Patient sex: F
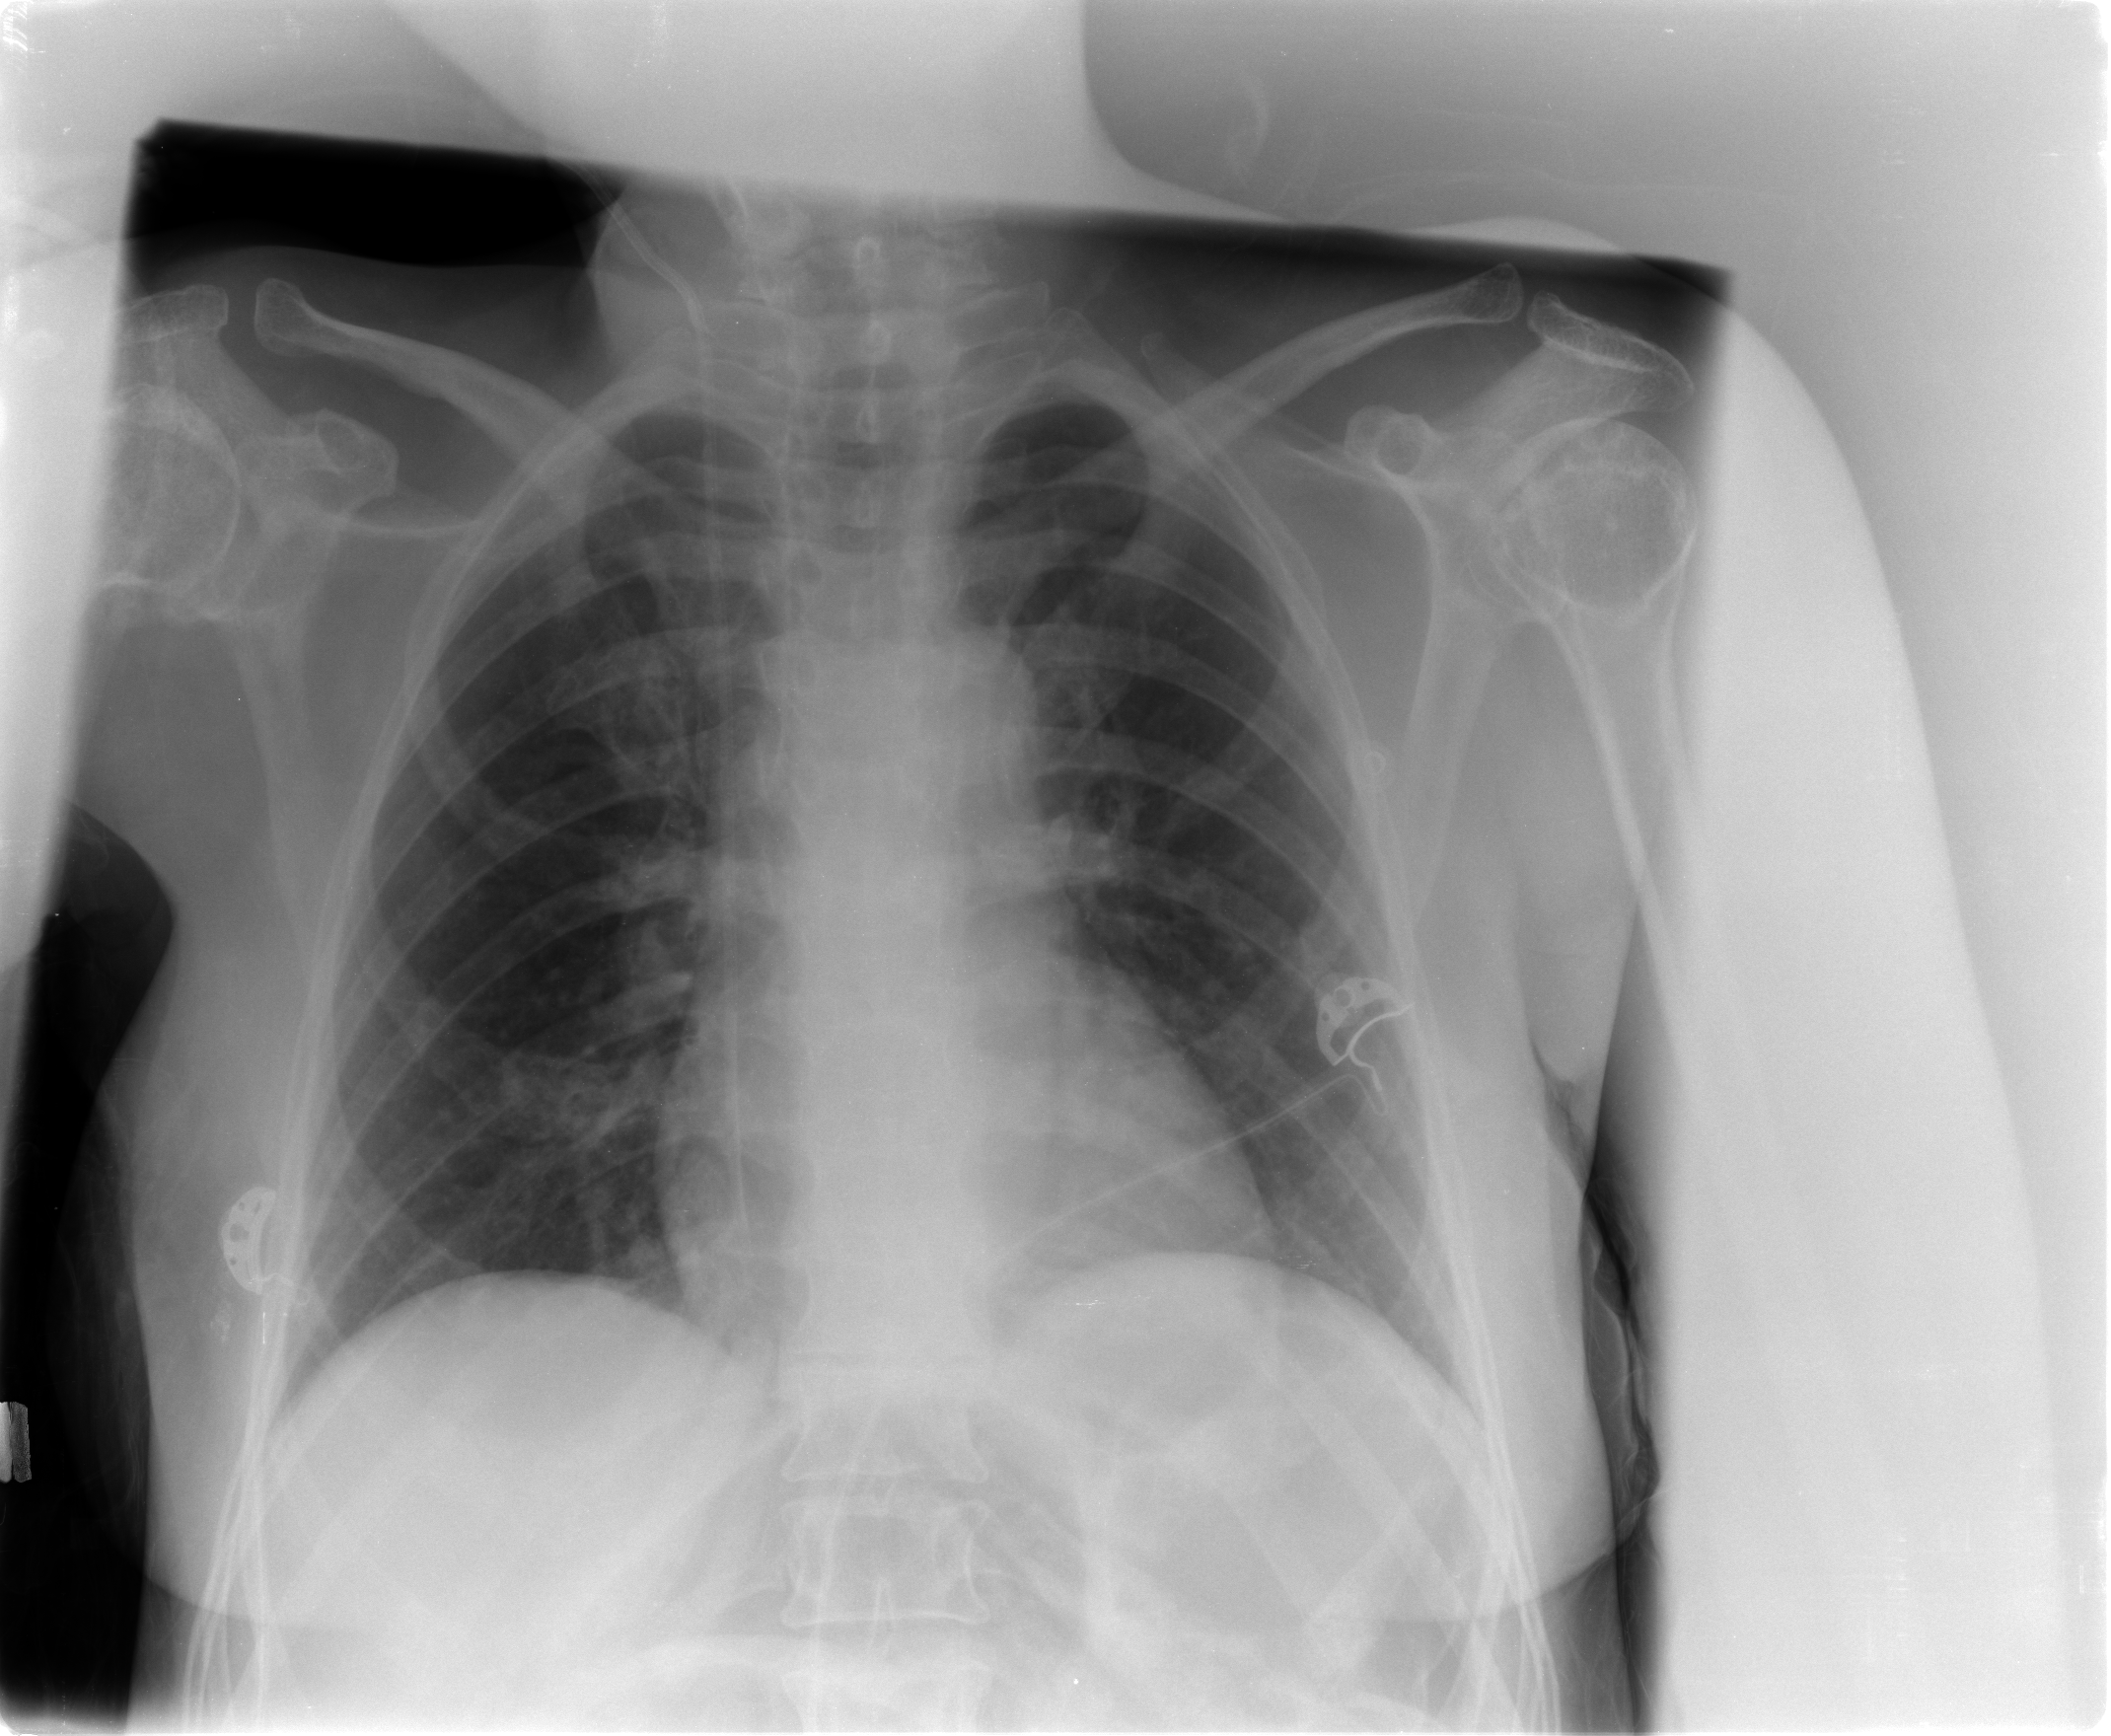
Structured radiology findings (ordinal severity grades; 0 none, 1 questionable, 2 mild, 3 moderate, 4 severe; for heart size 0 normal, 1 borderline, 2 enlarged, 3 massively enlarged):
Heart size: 0
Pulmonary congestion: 0
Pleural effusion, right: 0
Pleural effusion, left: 0
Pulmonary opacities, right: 0
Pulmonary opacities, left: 0
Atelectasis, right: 2
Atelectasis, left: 0